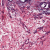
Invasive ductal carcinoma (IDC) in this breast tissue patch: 1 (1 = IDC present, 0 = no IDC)